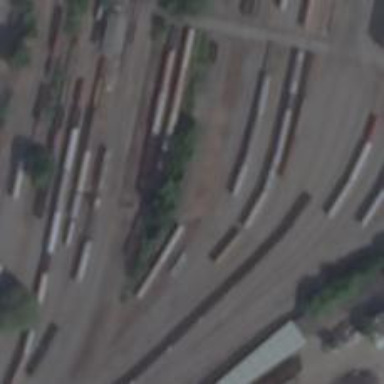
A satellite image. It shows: Yard meant for services.